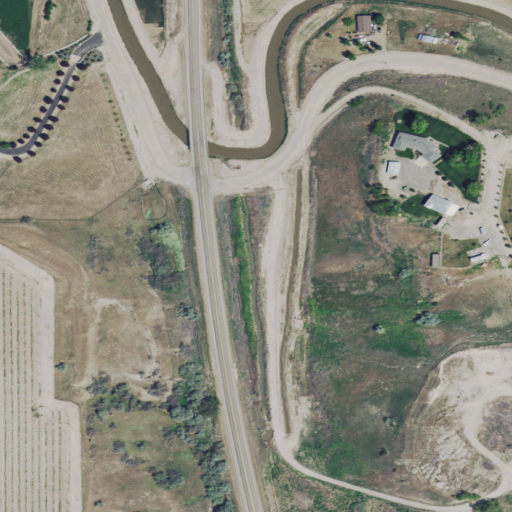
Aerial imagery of valley in Idaho named Mammen Gulch containing cultivated crops, pasture, low intensity development, grassland, open development, and medium intensity development